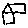
Label: house